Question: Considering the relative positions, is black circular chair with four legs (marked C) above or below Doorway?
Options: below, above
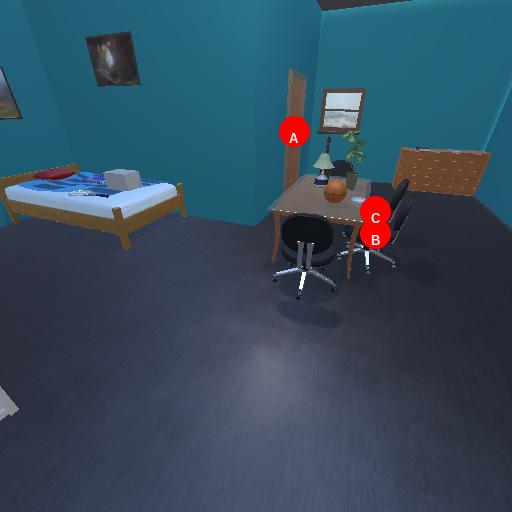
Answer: below